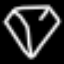
Label: diamond